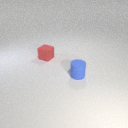
small blue rubber cylinder to the right of small red rubber cube